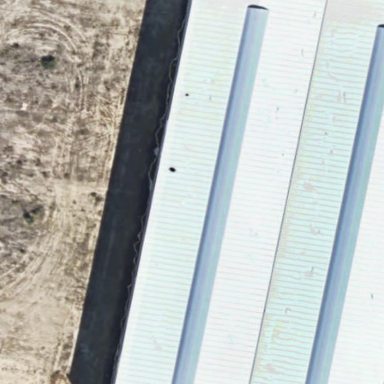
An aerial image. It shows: Industrial building.